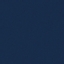
Label: SeaLake